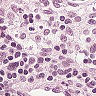
Metastatic tissue present: no